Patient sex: F
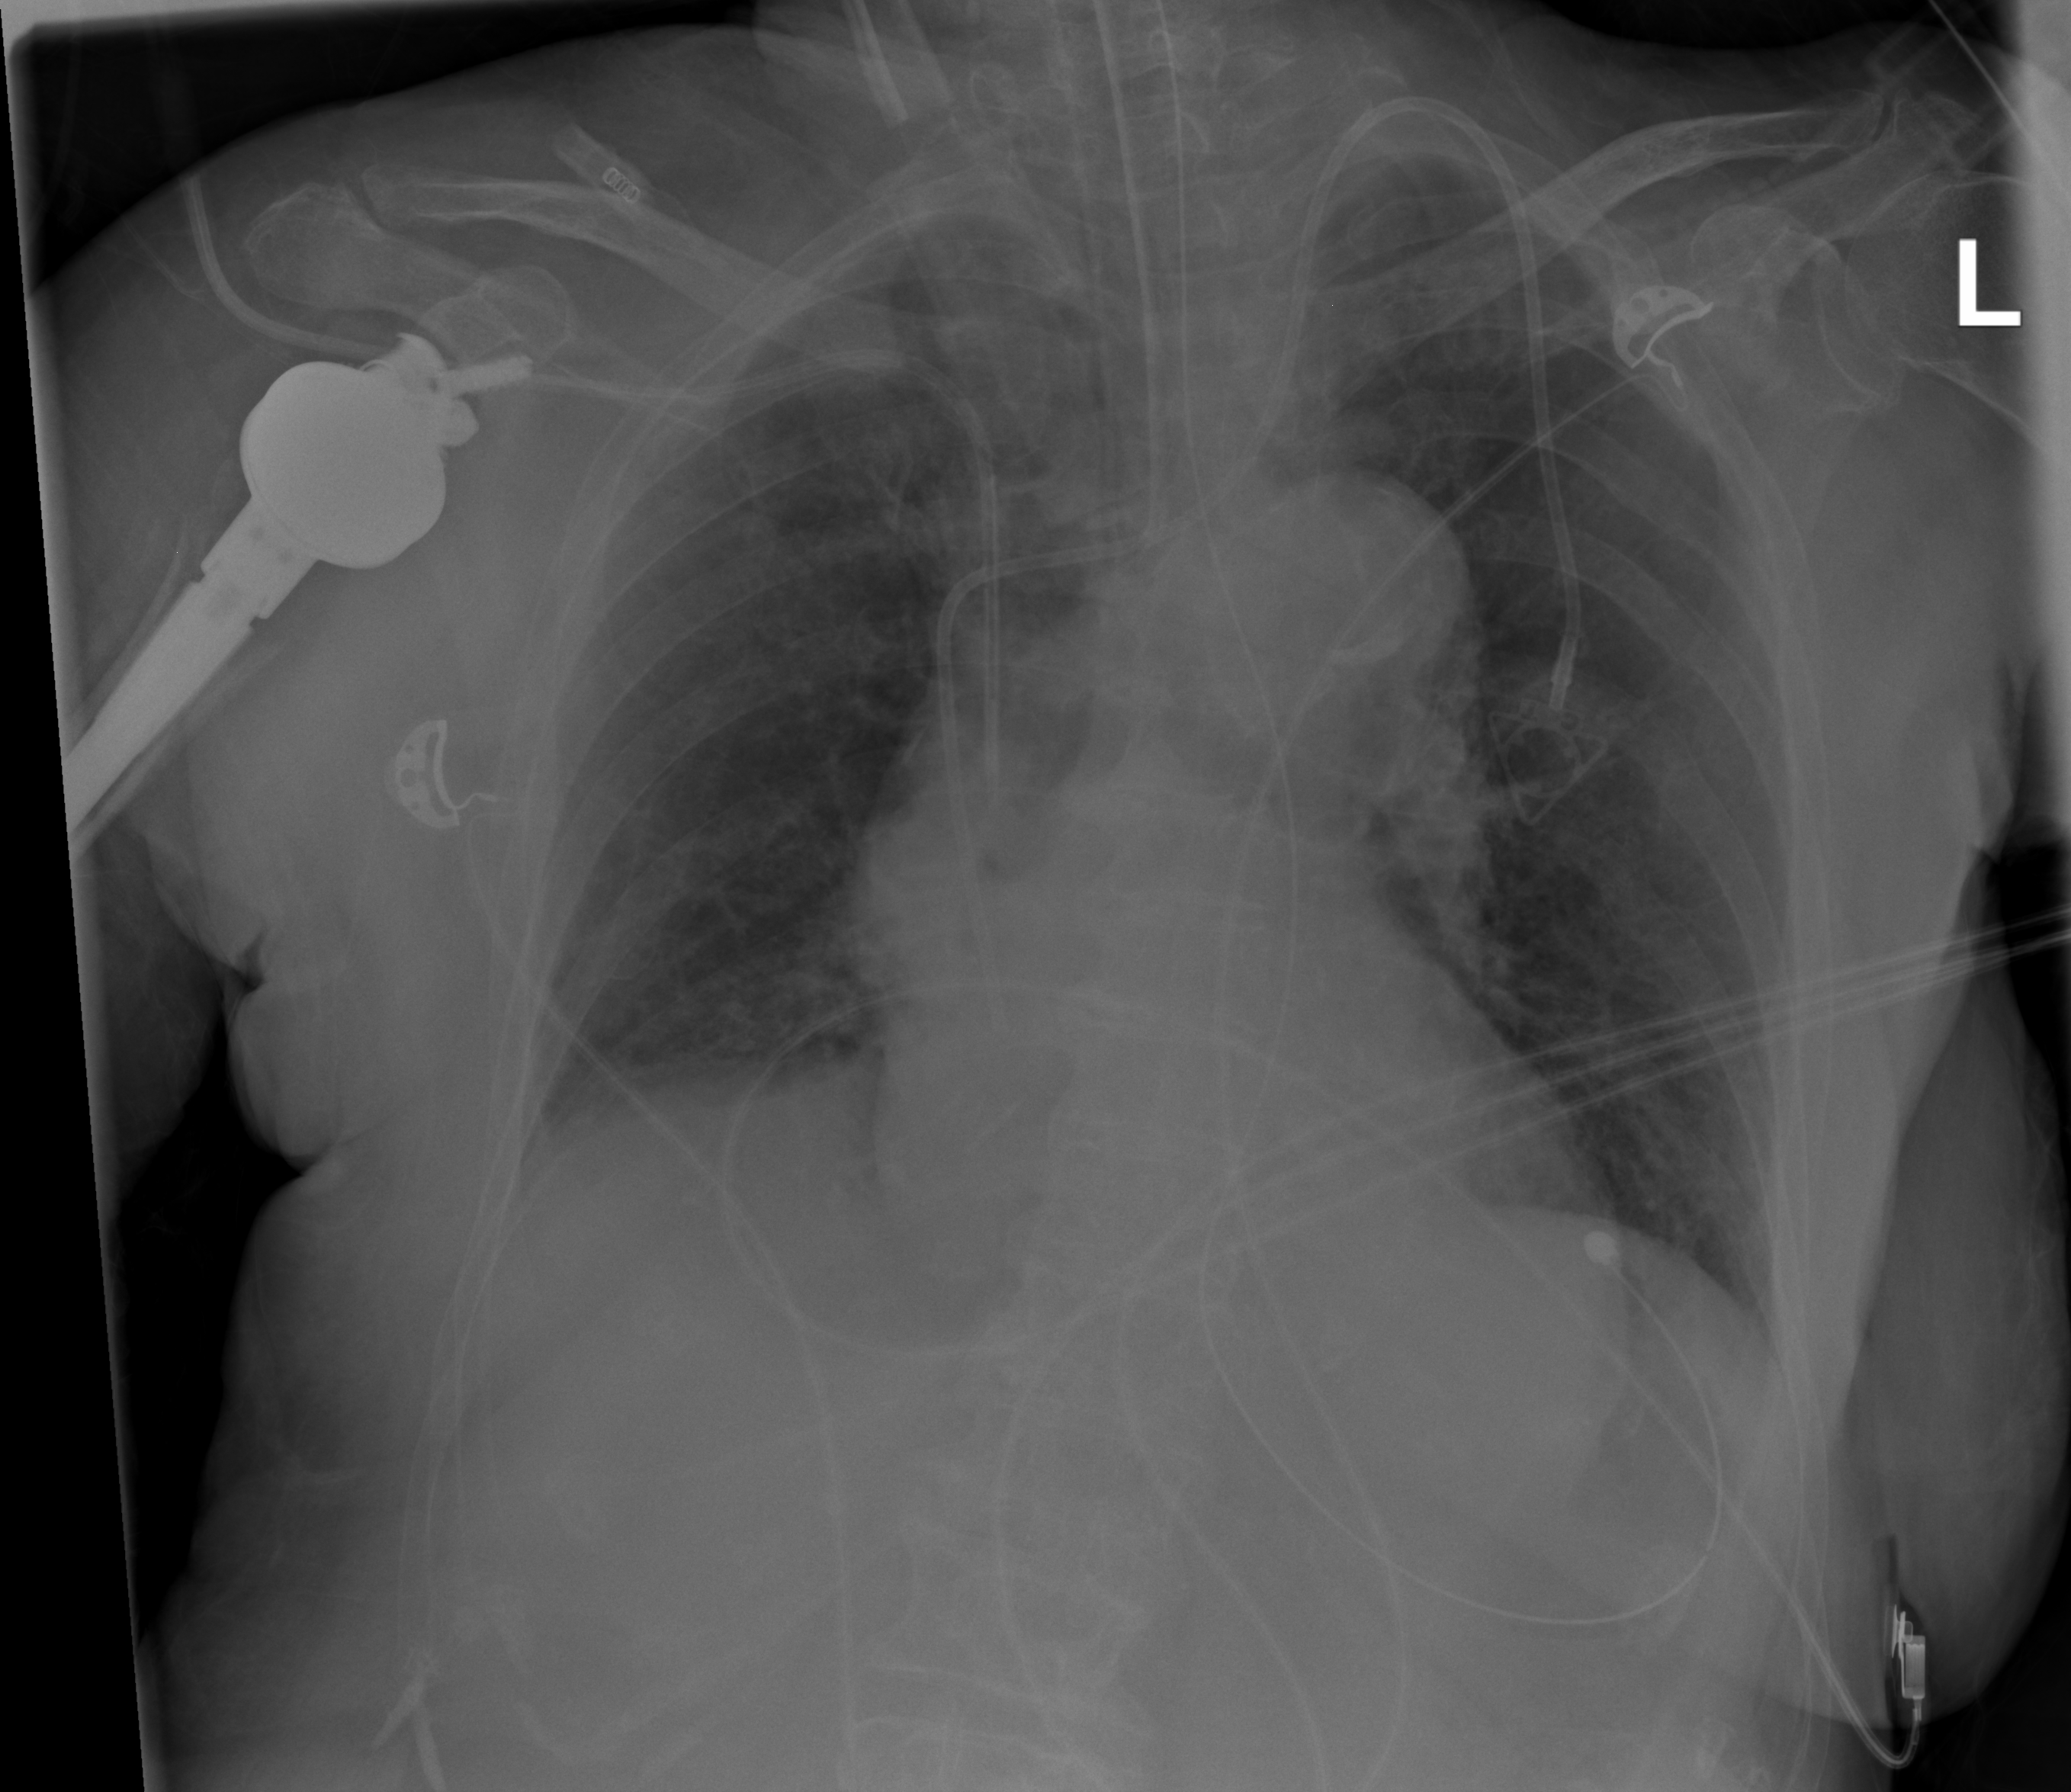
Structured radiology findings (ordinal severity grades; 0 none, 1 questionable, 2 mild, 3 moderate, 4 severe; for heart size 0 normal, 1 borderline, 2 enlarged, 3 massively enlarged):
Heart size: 0
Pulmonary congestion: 0
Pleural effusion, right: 0
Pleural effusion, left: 0
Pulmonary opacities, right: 2
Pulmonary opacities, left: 2
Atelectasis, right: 2
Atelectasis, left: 2